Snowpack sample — Buffalo Mountain, Silverthorne, Colorado, USA (1/25/25, 10:11 AM MST)
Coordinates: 39.6222, -106.1139
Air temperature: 22 °F
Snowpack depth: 110 cm
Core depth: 30 cm
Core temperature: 42.8 °F
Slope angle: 12°, slope face: 102°
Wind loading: high
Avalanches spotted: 0
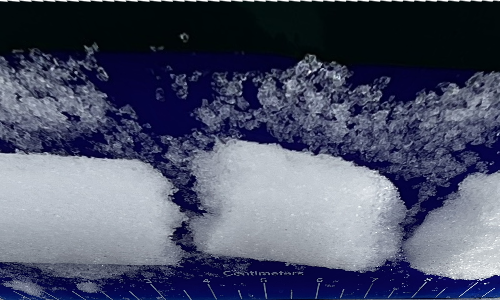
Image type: core
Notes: No avalanches nearby, collected on the outskirts of a fire break 15 meters from the treeline, on way to Buffalo and Red Mountain